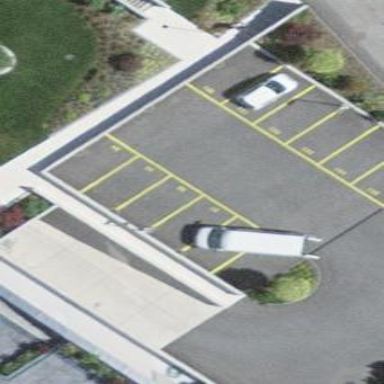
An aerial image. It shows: Parking area with surface.